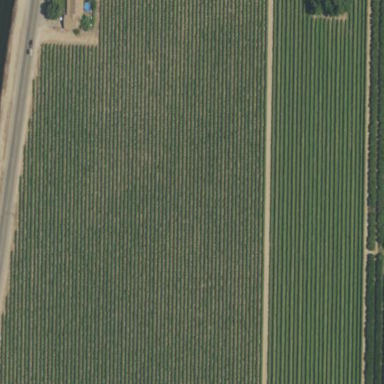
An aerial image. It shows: Vineyard growing grapes.